Question: I'm creating a data model using xcode and core data. It's an object graph, not entity-relationship model, so I have inheritance and many-to-many relationships.
This is my problem:
I have a class or entity called Category. Some categories are created by the app and cannot be deleted or modified by the user. Users can create their own categories.
After thinking about it, I found 4 ways to model this. See the picture:

I guess the most practical solution is just adding a flag, isSystemCategory, but I wonder what is the best solution from a modeling point of view. I guess the first one. An abstract class called Category, and 2 descendants, UserCategory which is editable and deletable, and SystemCategory, which is inmutable, users cannot delete it or modify. Note that descendantsdo not add any attribute, relationship or any change, so, that's the reason of my question. Is this a correct approach for a modeler?
I would like to know your ideas. Thanks.
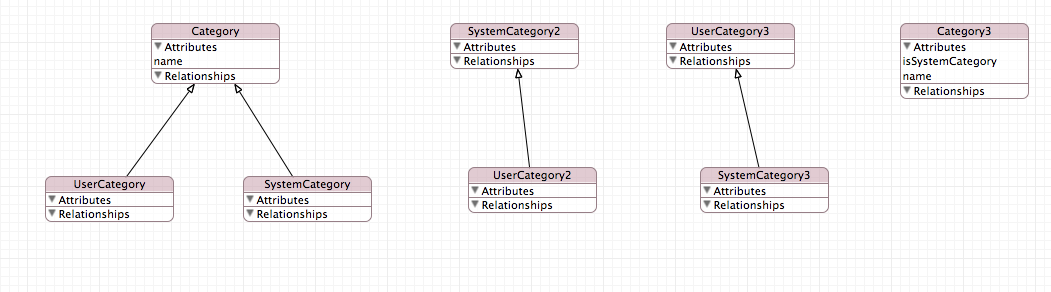
Answer: Based on description I'd probably go for the first one too.
> Note that descendants do not add any attribute, relationship or any
change
But the behaviour is different. And there's a logical difference too. There is an implied 'relationship' between User and UserCategory that allows a User to create/update/delete a UC. You may not need to hold this explicitly but it's there nonetheless (and you might capture it e.g. if you want to record who created/modified/deleted the category).
Creating separate subtypes will prevent a fair bit of nasty conditional logic that would otherwise crop up if you used e.g. a flag. Think of deletion: with a flag you'd have an 'if (category.isUserCategory) then <delete> else <...etc...>'. Furthermore that logic would be replicated for each operation that behaves differently for user- vs. system categories. Using subtypes removes that: 'UserCategory.delete()' just does it, 'SystemCategory.delete()' just doesn't (there might not even be a public delete on SystemCategory). No conditionality.
One final thought: the problem here is really about authorisation. If dealing with categories is the only place it comes up, then your option (1) is probably a pragmatic solution (the 'simplest thing that could possibly work'). If you have a recurring need to control access however, you probably should use a more general authorisation mechanism.
hth.